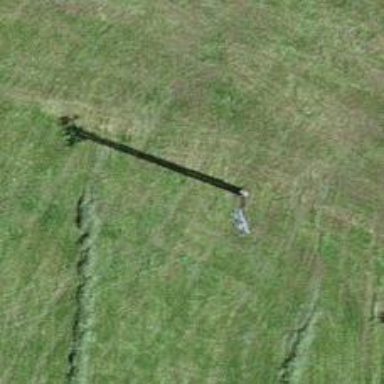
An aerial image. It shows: Minor power line.